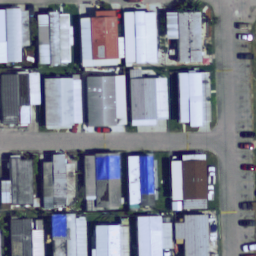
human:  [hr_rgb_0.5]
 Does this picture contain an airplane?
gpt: no

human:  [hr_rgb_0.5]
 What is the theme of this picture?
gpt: mobile home park